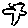
Label: tree